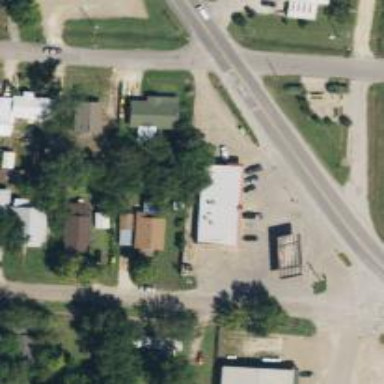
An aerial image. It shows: Convenience shop.